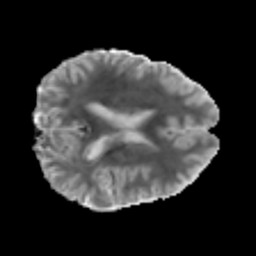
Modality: MD
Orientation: axial
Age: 22
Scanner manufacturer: philips
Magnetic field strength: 3 T
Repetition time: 8.6 s
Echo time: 0.127 s